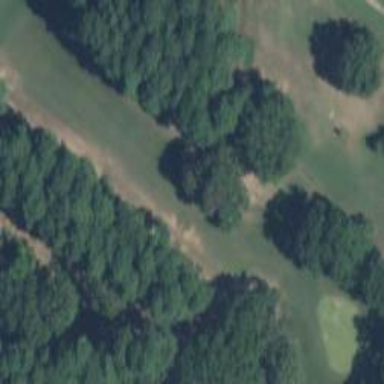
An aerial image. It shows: Golf fairway in the image.